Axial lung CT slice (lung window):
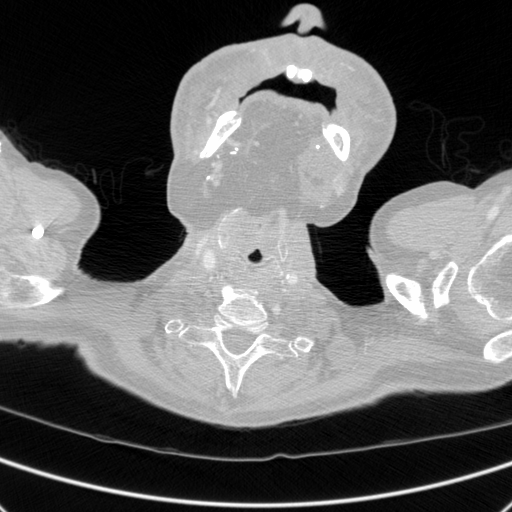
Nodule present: no